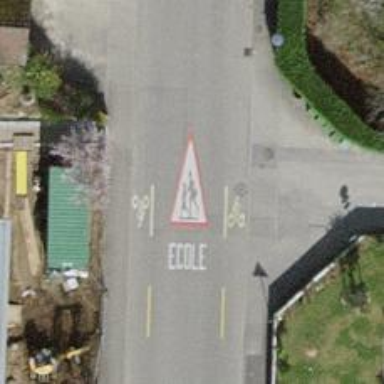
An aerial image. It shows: Residential road with cycling lane.